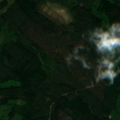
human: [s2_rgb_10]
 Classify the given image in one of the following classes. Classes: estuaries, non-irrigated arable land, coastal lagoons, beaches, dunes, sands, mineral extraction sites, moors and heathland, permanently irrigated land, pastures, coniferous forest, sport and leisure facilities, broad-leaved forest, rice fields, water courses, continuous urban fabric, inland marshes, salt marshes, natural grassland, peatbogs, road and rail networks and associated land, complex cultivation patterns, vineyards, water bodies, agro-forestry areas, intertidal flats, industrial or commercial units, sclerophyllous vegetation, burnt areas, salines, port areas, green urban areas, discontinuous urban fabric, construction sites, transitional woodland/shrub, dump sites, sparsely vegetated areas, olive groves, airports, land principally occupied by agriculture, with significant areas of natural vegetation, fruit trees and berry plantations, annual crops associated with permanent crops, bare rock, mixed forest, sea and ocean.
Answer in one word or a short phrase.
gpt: coniferous forest, mixed forest, transitional woodland/shrub